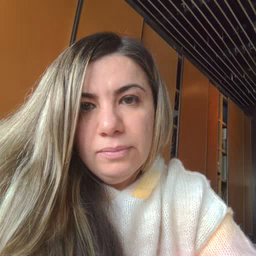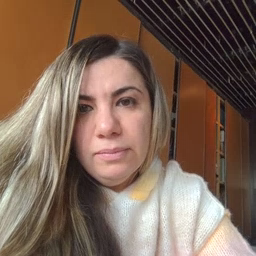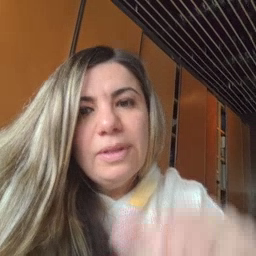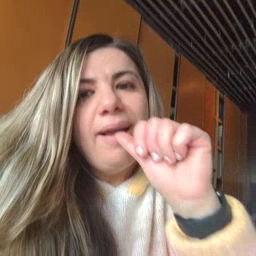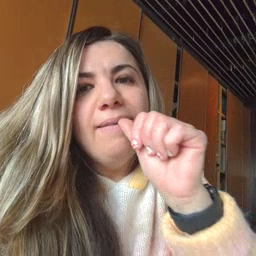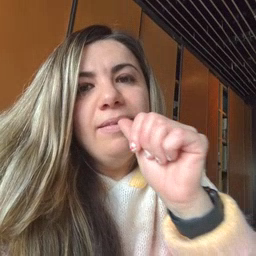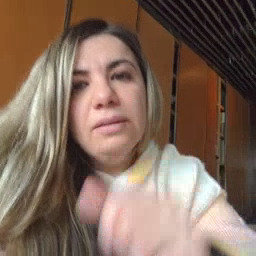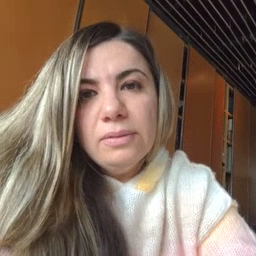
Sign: nuts